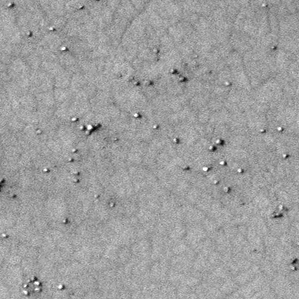
Label: frost